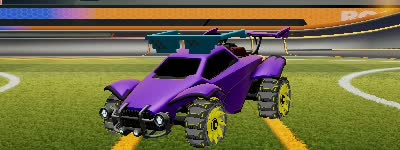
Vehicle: octane